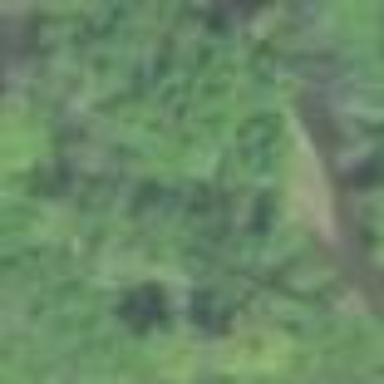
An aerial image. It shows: Mixed deciduous woodland area with variety of trees.